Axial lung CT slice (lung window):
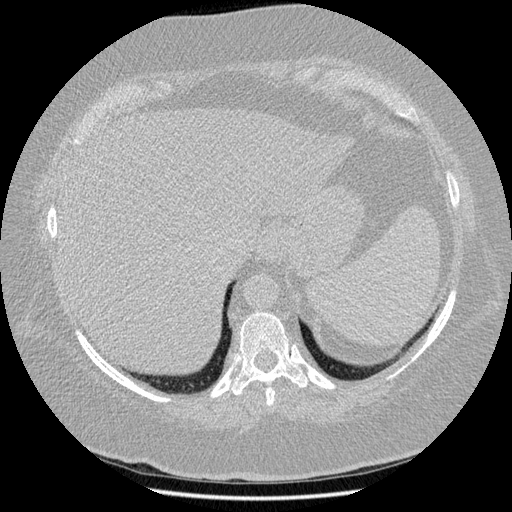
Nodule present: no